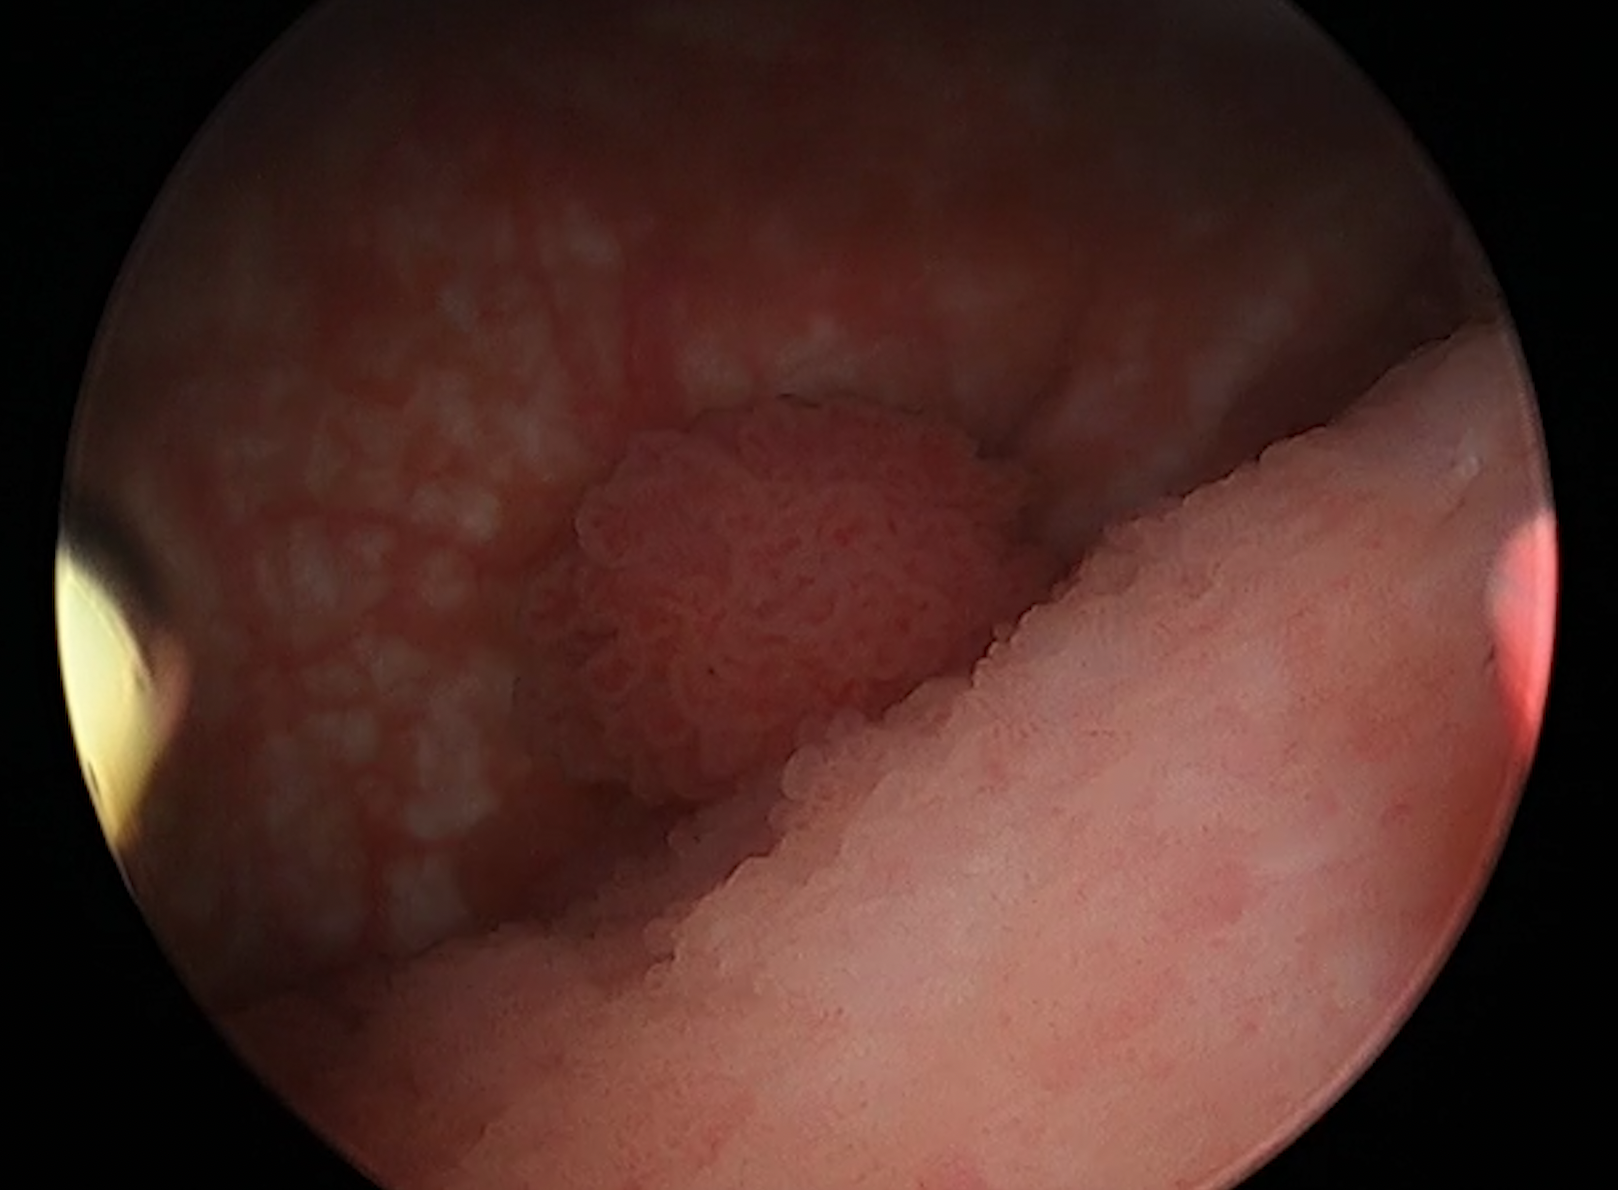
Modality: WLC
Class: Malignant
Subclass: HighGradePapillary
Lesion: Multifocal
Multifocal: 2 to 7
Stage: T1
Morphology: Papillary
Bladder cancer association: Yes